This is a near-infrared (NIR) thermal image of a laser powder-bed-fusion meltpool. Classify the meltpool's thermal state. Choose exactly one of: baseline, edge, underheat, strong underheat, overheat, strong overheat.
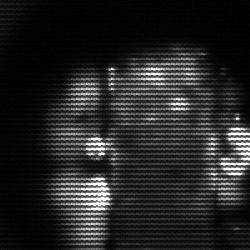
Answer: strong underheat